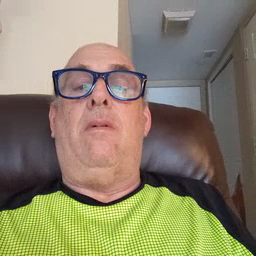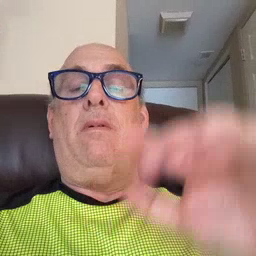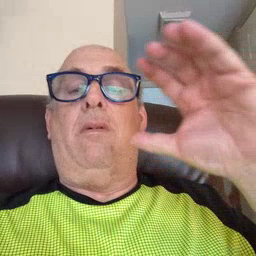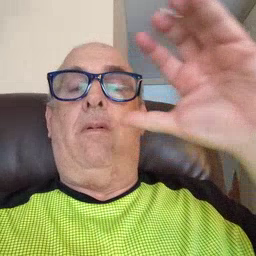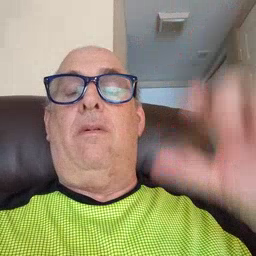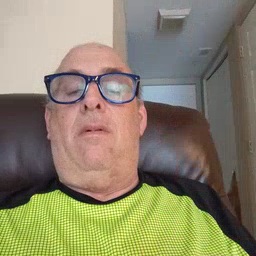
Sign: cloud